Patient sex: F
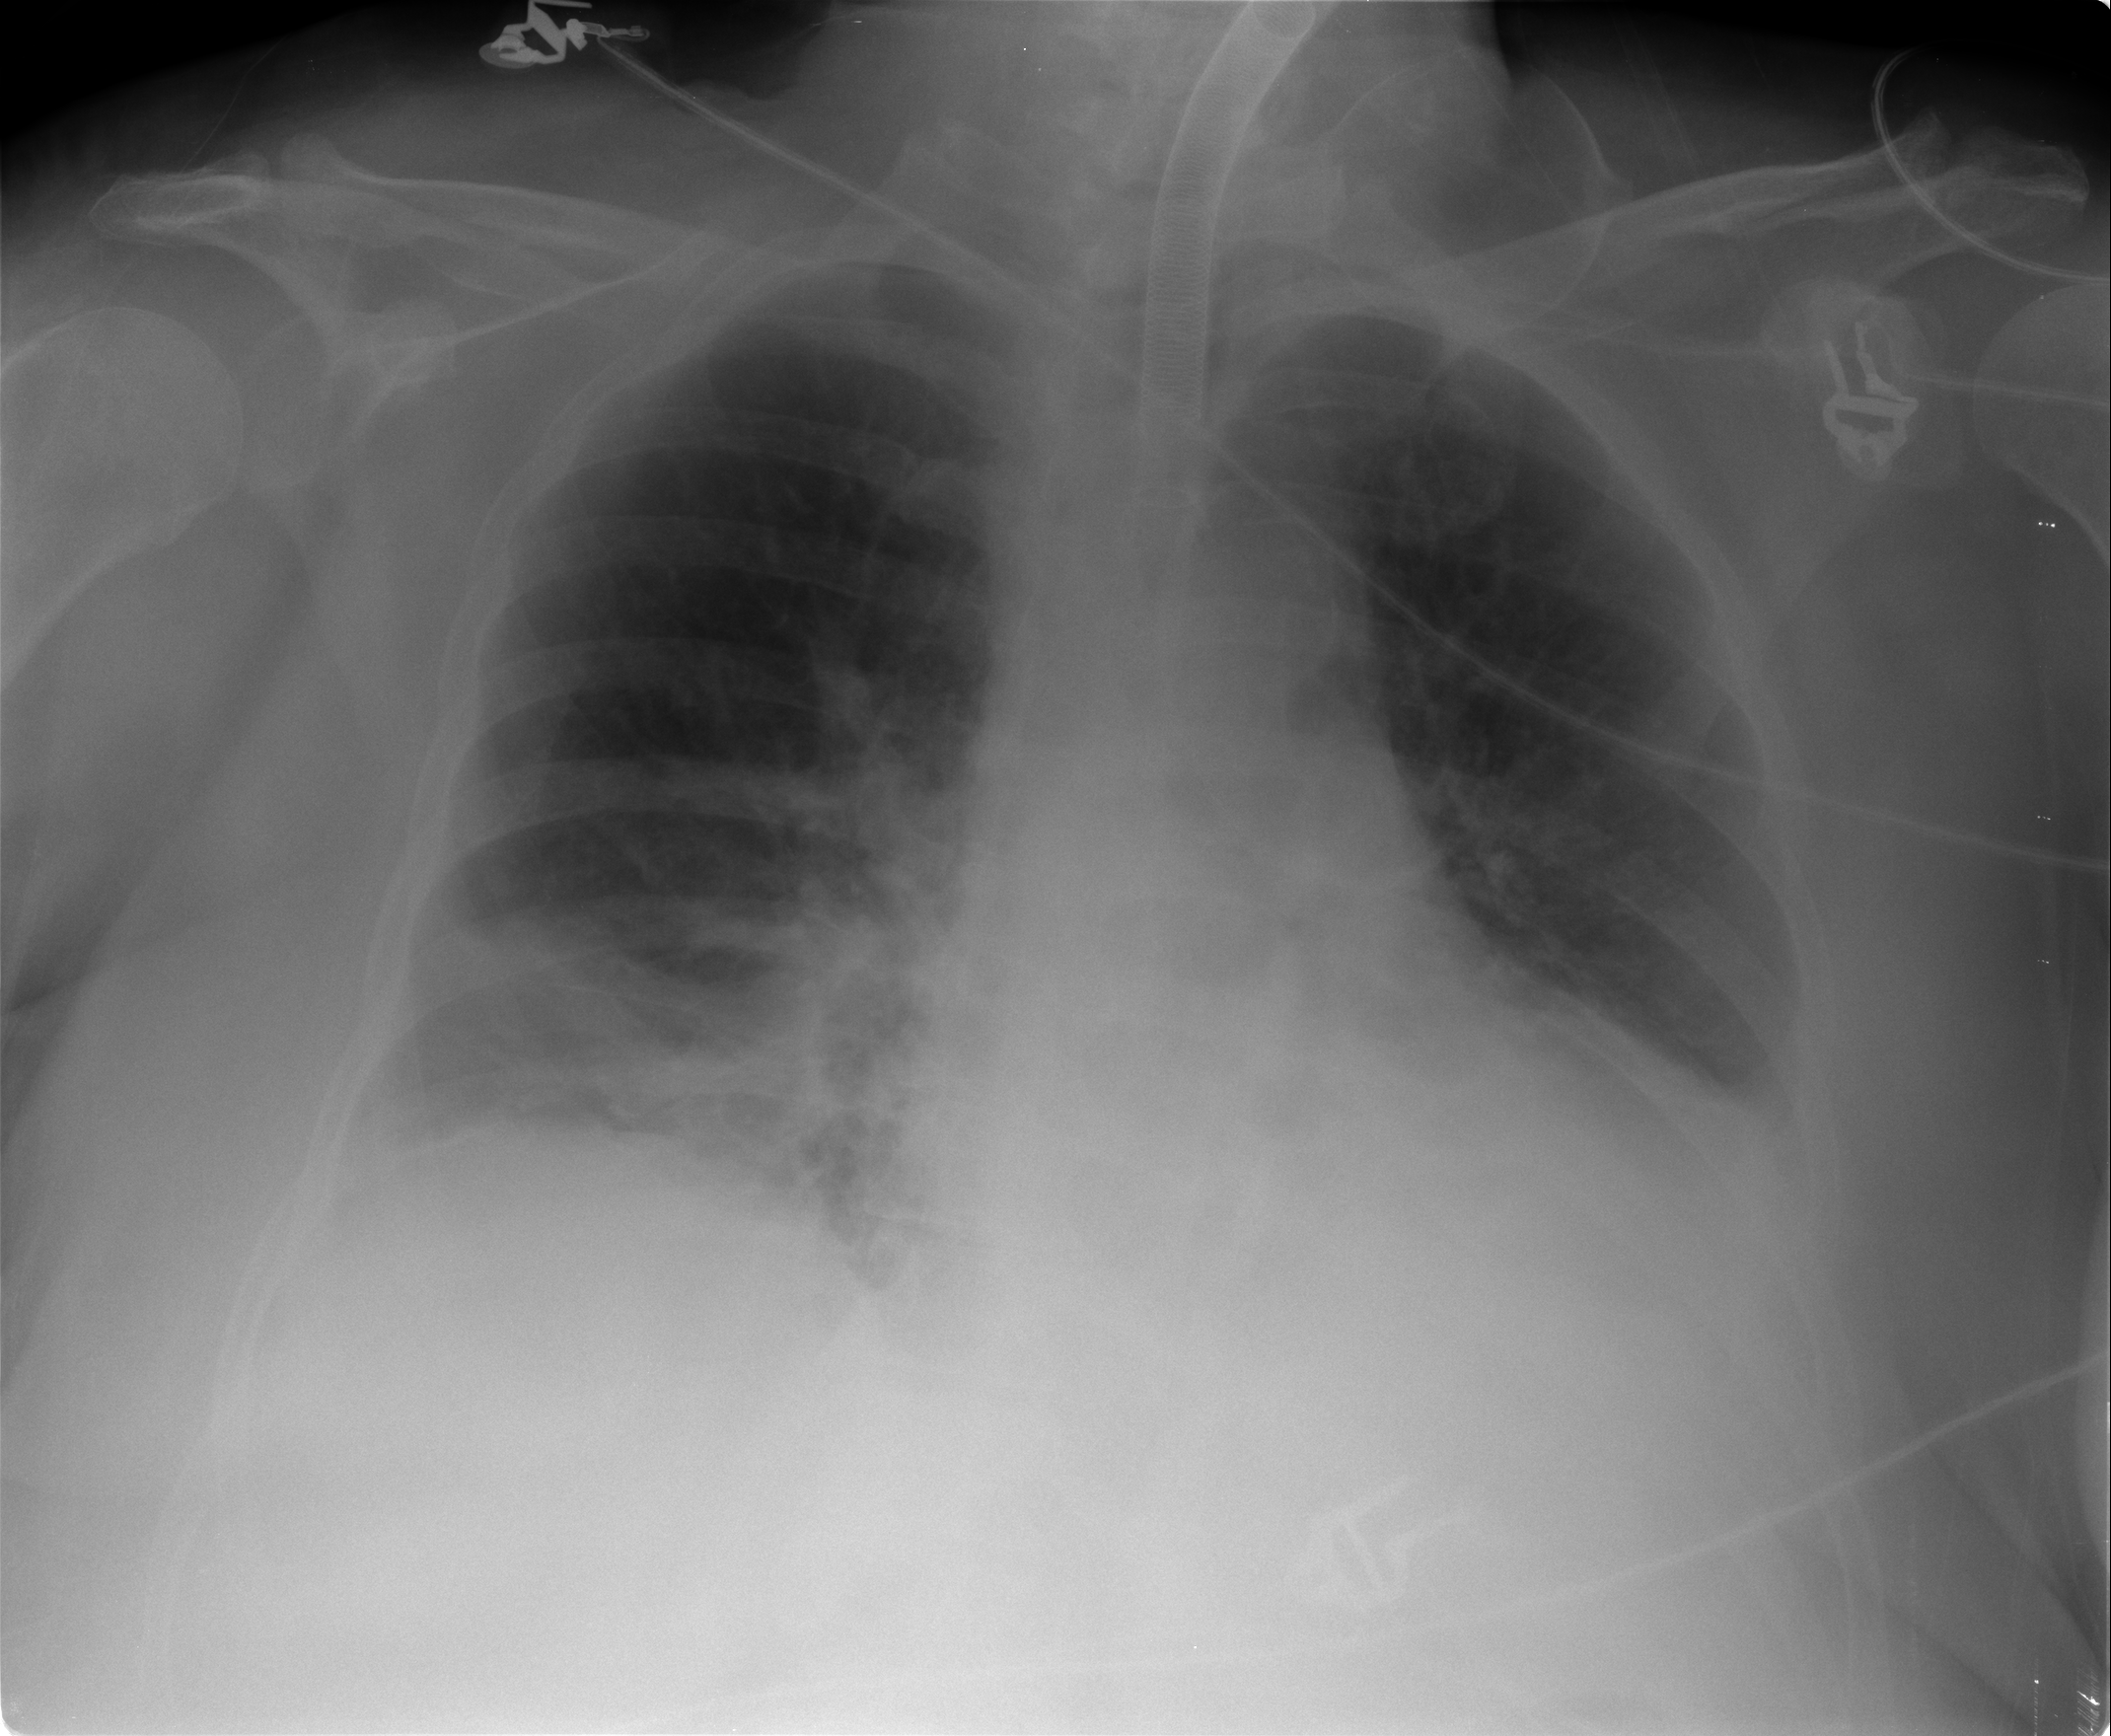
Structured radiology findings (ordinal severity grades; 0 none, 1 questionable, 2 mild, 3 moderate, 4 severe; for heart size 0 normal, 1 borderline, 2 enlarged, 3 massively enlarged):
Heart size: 2
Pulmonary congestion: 0
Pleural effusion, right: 2
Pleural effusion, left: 3
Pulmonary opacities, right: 2
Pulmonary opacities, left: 0
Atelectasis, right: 2
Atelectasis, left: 1